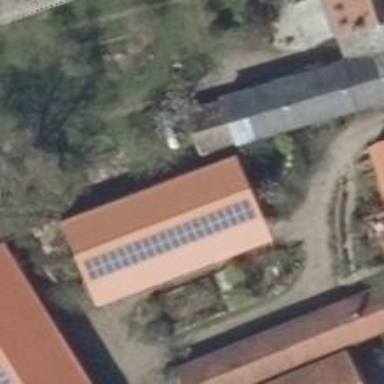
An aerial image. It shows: Small solar photovoltaic panel generator is producing electricity.